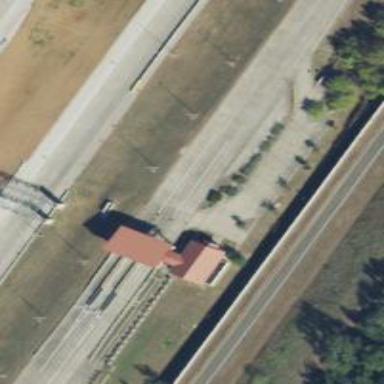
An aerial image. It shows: Toll gantry on the road.